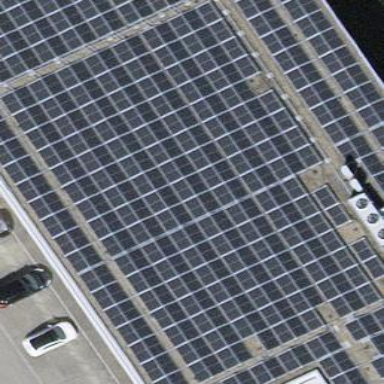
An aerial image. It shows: Solar power generator using photovoltaic method with solar photovoltaic panel types.